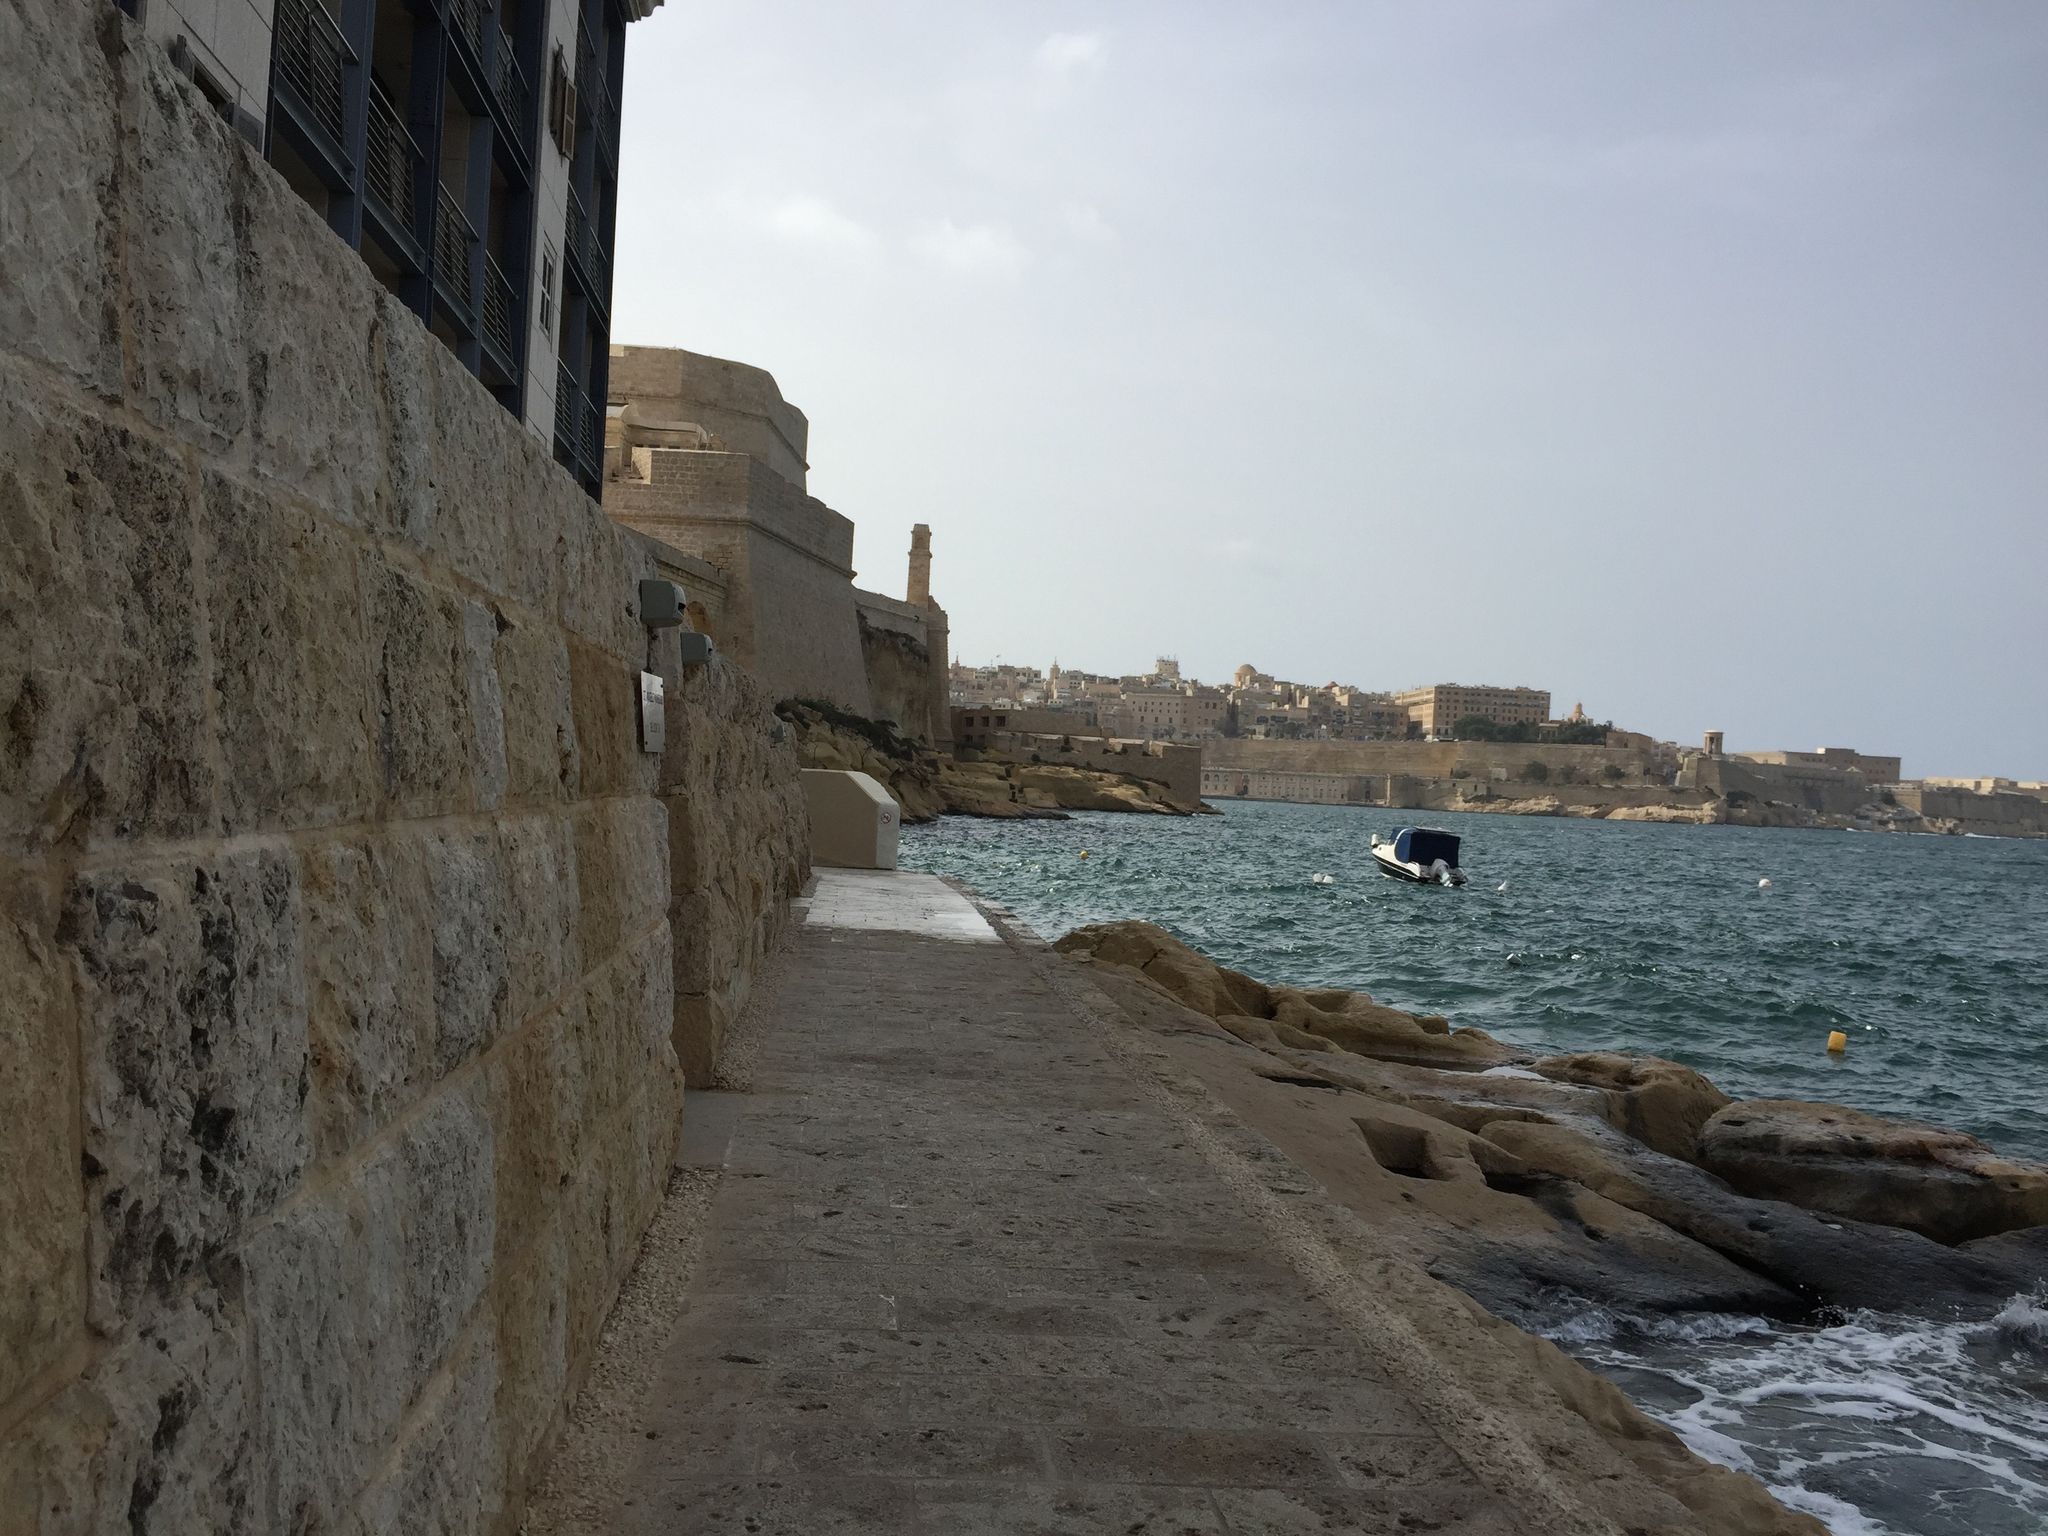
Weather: snowy
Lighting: day
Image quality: good
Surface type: walking surface
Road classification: unclassified, footway
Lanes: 1.0
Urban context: urban centre
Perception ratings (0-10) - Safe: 9.38, Lively: 5.47, Beautiful: 7.82, Boring: 6, Depressing: 2.26, Wealthy: 2.46